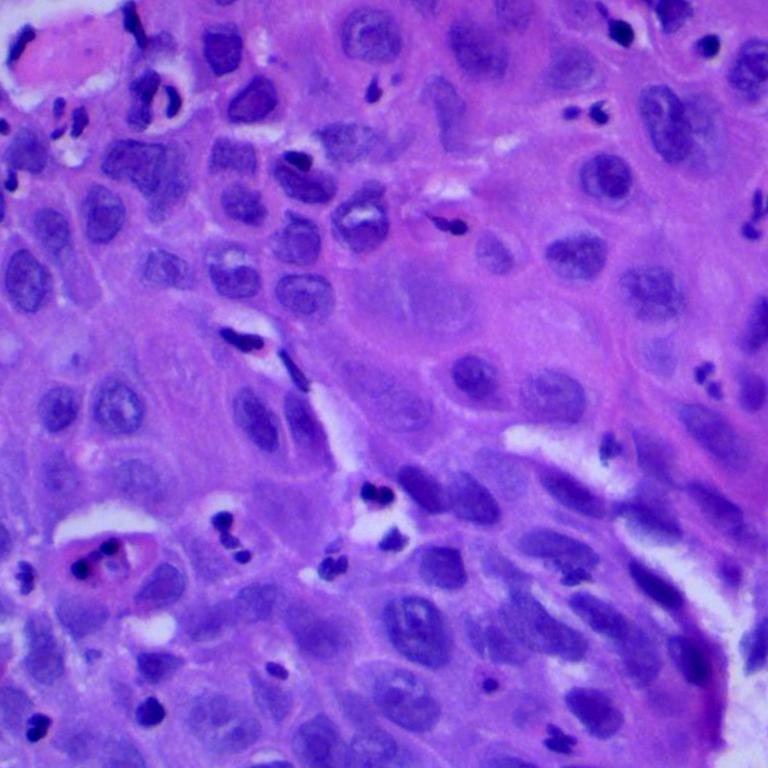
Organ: lung
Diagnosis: squamous carcinomas